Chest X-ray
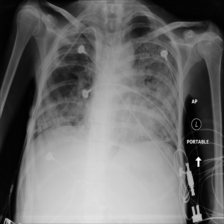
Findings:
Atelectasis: negative
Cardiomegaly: negative
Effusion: negative
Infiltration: negative
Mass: negative
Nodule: negative
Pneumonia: negative
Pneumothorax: negative
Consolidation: negative
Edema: negative
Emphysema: negative
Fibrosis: negative
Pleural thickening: negative
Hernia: negative